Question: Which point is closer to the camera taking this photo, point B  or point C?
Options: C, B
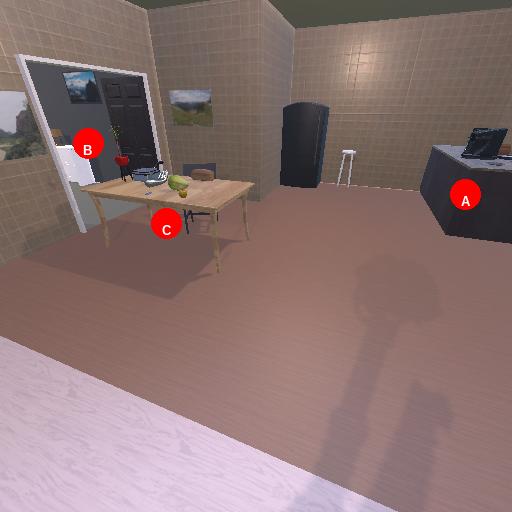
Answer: C